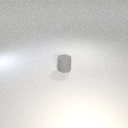
small gray rubber cylinder